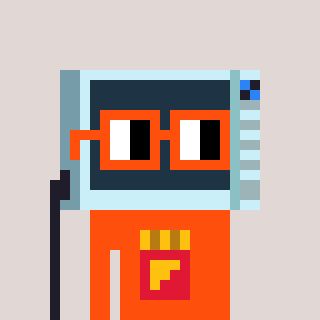
a pixel art character with square orange glasses, a microwave-shaped head and a orange-colored body on a warm background